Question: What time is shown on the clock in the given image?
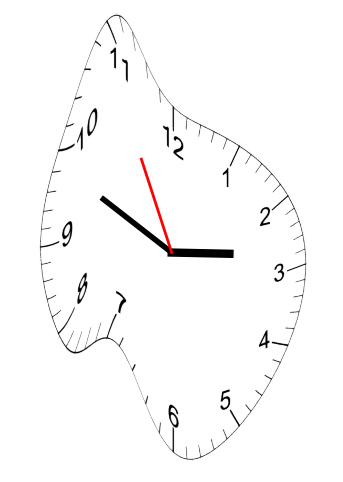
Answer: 02:48:55